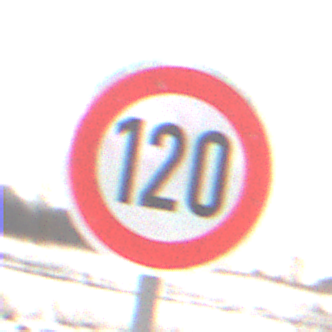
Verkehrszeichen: Geschwindigkeit120
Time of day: MorningAfternoon
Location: Outdoor (Nature)
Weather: Overcast
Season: Winter
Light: Natural